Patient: sex M, age 52
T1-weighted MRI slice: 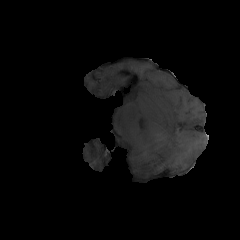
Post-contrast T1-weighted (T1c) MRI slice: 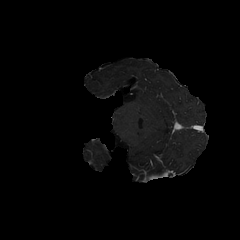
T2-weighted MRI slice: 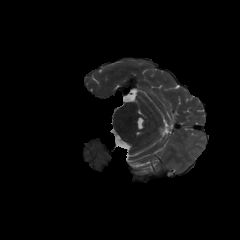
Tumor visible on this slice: no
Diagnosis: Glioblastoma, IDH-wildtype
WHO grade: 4